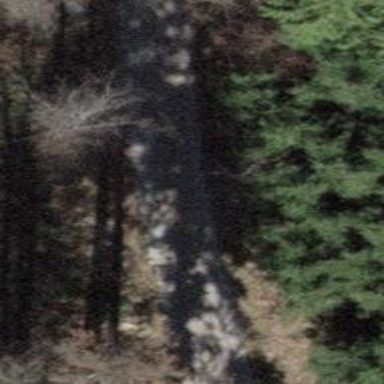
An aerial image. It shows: Pebblestone track with grade3 tracktype.